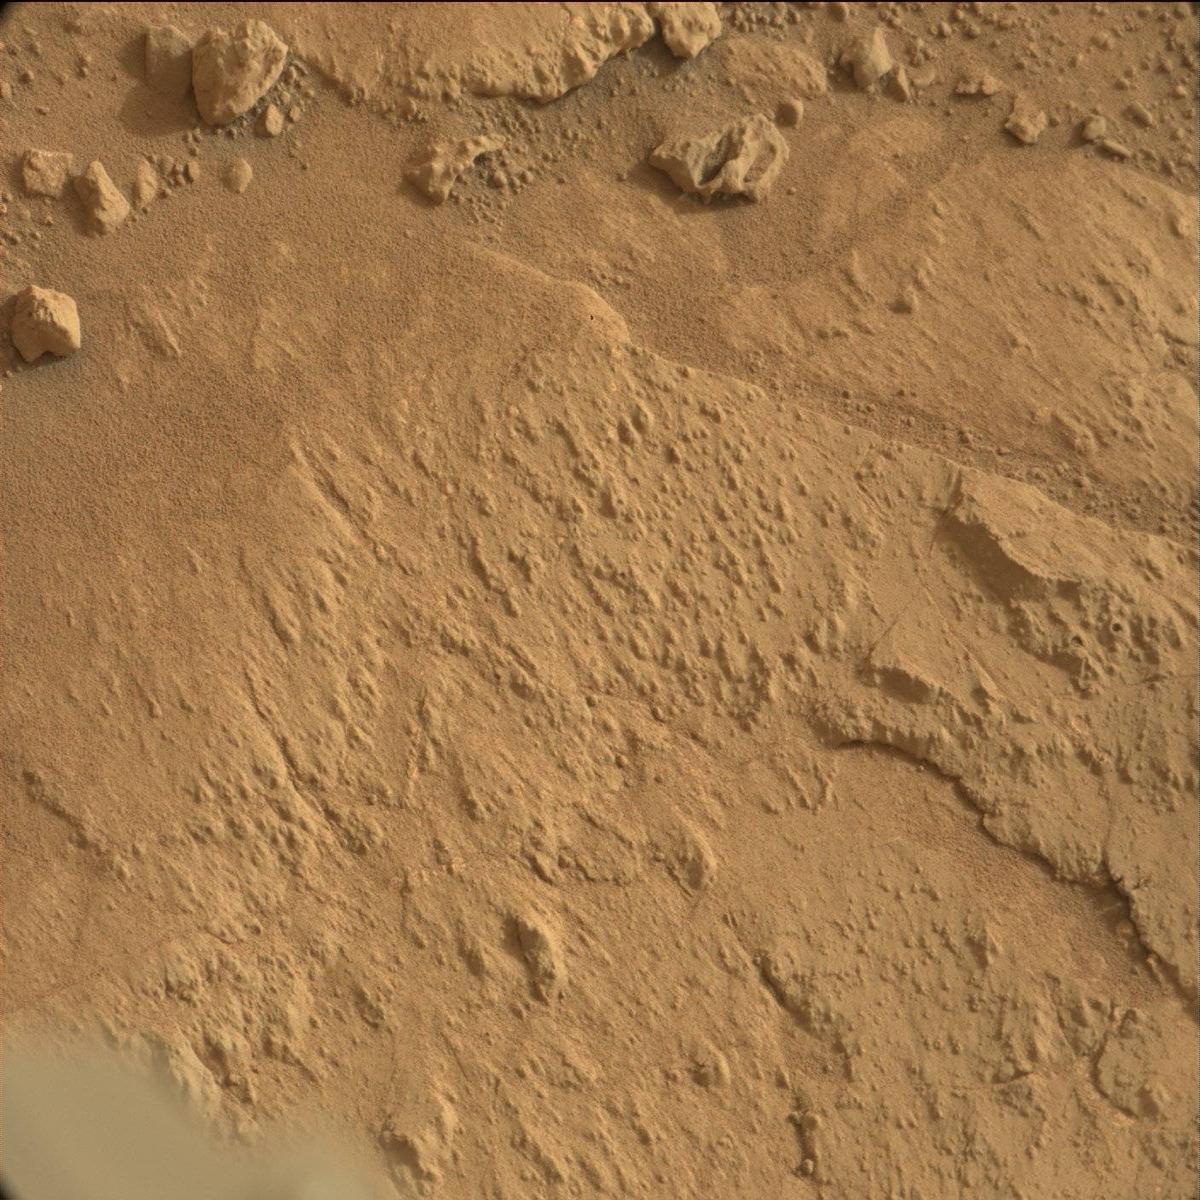
Terrain classes present: Bedrock, Rock, Rover, Sand / Soil